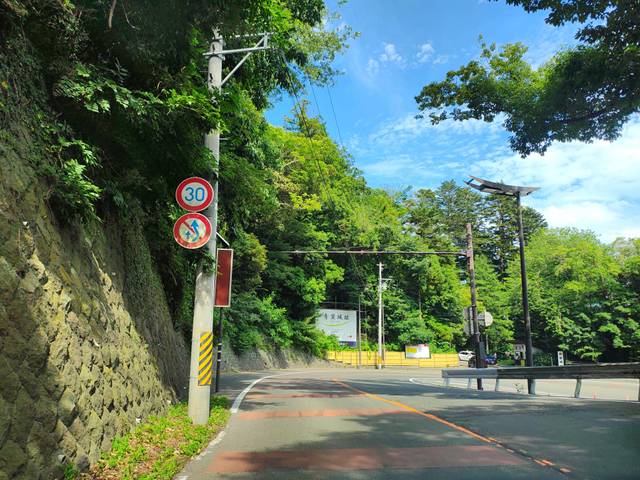
Region: Japan
Coordinates: 38.251, 140.855